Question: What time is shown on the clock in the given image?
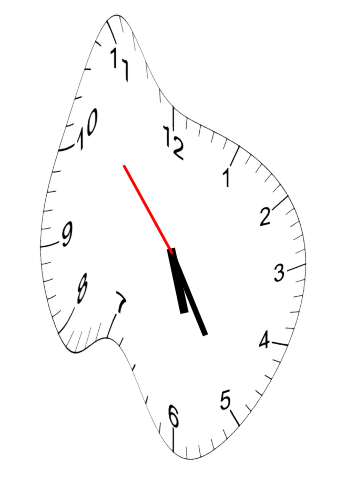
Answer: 05:24:53